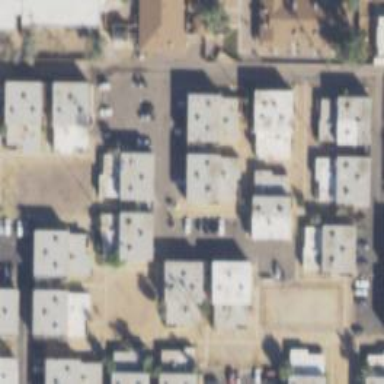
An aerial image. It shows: Neighborhood.